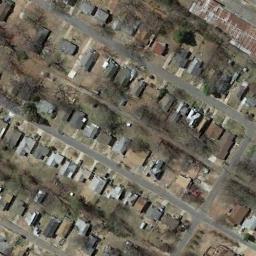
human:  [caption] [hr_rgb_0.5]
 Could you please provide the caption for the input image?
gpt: Many buildings of different shapes are in medium residential area .

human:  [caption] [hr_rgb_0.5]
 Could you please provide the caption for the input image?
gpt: The medium residential area has lots of houses arranged in lines and some bare trees and some roads go through the medium residential area .

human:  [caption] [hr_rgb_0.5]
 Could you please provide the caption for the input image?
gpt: The medium residential is on the bare land next to the road .

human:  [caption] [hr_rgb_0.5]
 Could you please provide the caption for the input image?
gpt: The houses in the mid-sized residential area are lined up neatly .

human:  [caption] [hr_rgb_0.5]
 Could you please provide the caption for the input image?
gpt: There are many buildings and some brown trees on the medium residential area .